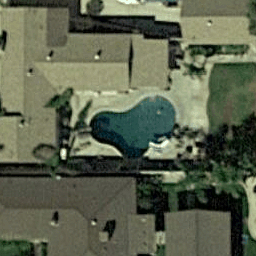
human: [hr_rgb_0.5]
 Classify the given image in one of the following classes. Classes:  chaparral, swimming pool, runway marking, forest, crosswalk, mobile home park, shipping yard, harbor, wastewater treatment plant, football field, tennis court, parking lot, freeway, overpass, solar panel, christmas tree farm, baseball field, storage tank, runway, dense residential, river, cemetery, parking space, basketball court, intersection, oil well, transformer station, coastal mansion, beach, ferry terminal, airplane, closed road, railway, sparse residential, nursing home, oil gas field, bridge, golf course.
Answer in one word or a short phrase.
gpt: swimming pool